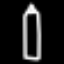
Label: pencil